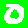
Digit: 0